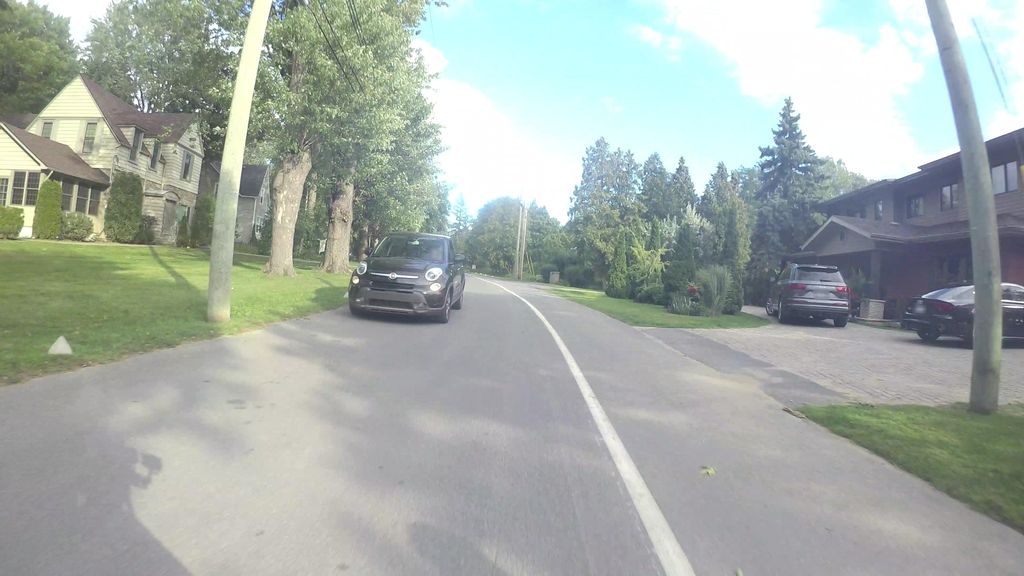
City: montreal